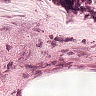
Metastatic tissue present: no